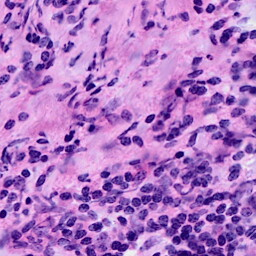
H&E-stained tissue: Breast